Question: I am running the following command to draw a few X,Y points in gnuplot:
plot "Output.tsv" using ($2+3):($3+3):1 with labels, "Output.tsv" using 2:3
Some of the data points are very close to each other and it makes the label unreadable. Is there a way to ask gnuplot to eliminate/reduce the overlap between labels?

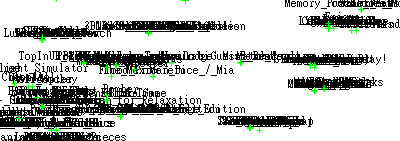
Answer: I think you could consider 3 options:
1) make your graph huge and hope your labels do not overlap
2) plot the points as different series with each item having its own legend
3) use letters instead of labels, you can put a letter at each point using
'''
plot "???" using 1:2
plot "" using 1:2:(stringcolumn(3) ne 'compare to' ? 'if equal' : 'if not equal' ) with labels
'''
the stringcolumn function looks in column 3, compares the value to the string 'compareto' and if there is a match it puts 'if equal' at that location, otherwise 'if not equal'
Hence, I see something like Simulator in your graph, you could keep the green point and put an S with it/on it using
'''
plot "" using 1:2:(stringcolumn(3) ne 'Simulator' ? 'S' : '' ) with labels
'''
I hope this helps.